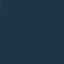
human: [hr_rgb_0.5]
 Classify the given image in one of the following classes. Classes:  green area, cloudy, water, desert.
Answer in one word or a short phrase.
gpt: water